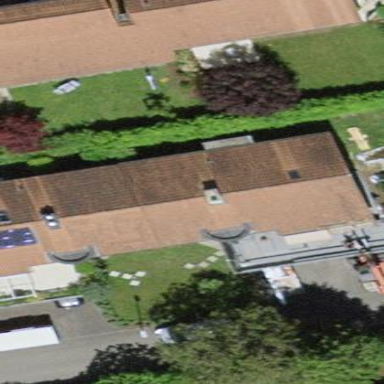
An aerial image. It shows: Residential building.